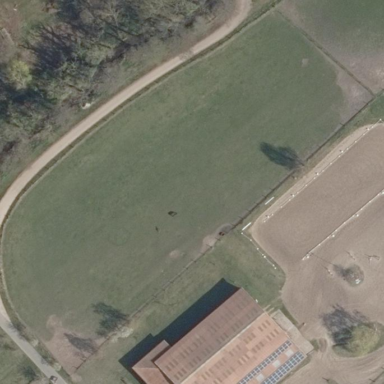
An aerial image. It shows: Fence surrounding meadow.